Question: I'm working on unit conversion project where I am converting units like KG => GRAM or KG=>TON etc. I have to set validation such a way that once unit in selected for conversion eg (KG =>GRAM) it shouldn't allow user to convert from (GRAM =>KG).
Here is my code:
'''
<select onchange="checkDuplicateUnitConversion(this,0,'to');" class="to-unit0" name="toUnit">
<option value="1">kilogram</option>
<option value="2">gram</option>
</select>
'''
'''
function checkDuplicateUnitConversion(element,row,type)
{
$("select").each(function(index){
});
switch(type)
{
case 'from':
$("select[name='fromUnit']").each(function(index){
if(this.value===$('.to-unit'+index).val()){
alert("Select Valid Units");
$('#addMoreUnitConversion').prop('disabled', true);
}
else{
$('#addMoreUnitConversion').prop('disabled', false);
}
});
break;
case 'to':
$("select[name='toUnit']").each(function(index){
if(this.value===$('.from-unit'+index).val()){
alert("Select Valid Units");
$('#addMoreUnitConversion').prop('disabled', true);
}
else{
$('#addMoreUnitConversion').prop('disabled', false);
}
});
break;
}
}
'''

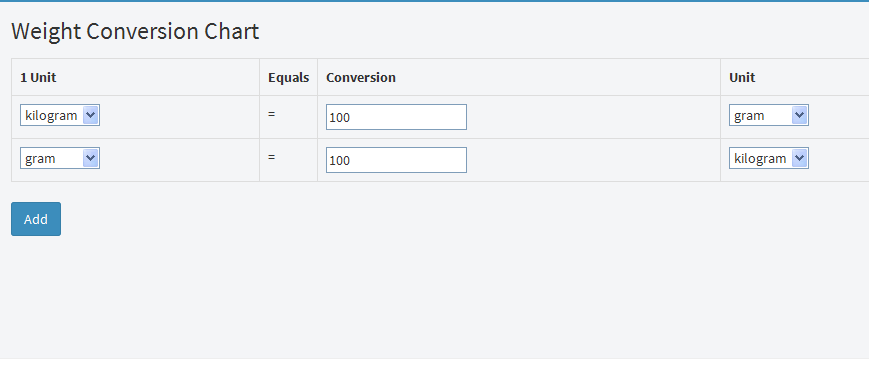
Answer: I'm sure there is a more elegant way to do this, but the below should serve your needs:
'''
$('.convert').change(function() {
$('#warn').html('');
// loop through each pair of from/to elements
$('.from').each(function(i, e) {
var from = $(e).val();
var to = $('.to').eq($('.from').index($(this))).val();
var curVals = [from, to];
// store current values from both in an array
// loop through each pair of elements again to check against the current values
$('.from').each(function(chki, chke) {
// check that this is not the same element from above and that both selects have been selected
if (chke != e && $.inArray('Select one', curVals) === -1) {
var from = $(chke);
var to = $('.to').eq($('.from').index($(this)));
// get reference to the elements we are checking in this itteration
// if the both of the checked values are in our temporary value array from the first loop, the conversion is either duplicated or reversed and we need to clear the current elements to avoid that
if ($.inArray(from.val(), curVals) !== -1 && $.inArray(to.val(), curVals) !== -1) {
$('#warn').html('Duplicate values removed');
setTimeout(function() {
$('#warn').html('');
}, 3000);
from.val('Select one');
to.val('Select one');
}
}
});
});
});
'''
'''
#warn {
color: red;
}
'''
'''
<script src="https://ajax.googleapis.com/ajax/libs/jquery/2.1.1/jquery.min.js"></script>
<table width="400" border="1">
<tbody>
<tr>
<th scope="col">From</th>
<th scope="col">To</th>
</tr>
<tr>
<td>
<select class="from convert">
<option value="Select one">Select one</option>
<option value="1">kilogram</option>
<option value="2">gram</option>
<option value="3">ton</option>
</select>
</td>
<td>
<select class="to convert">
<option value="Select one">Select one</option>
<option value="1">kilogram</option>
<option value="2">gram</option>
<option value="3">ton</option>
</select>
</td>
</tr>
<tr>
<td>
<select class="from convert">
<option value="Select one">Select one</option>
<option value="1">kilogram</option>
<option value="2">gram</option>
<option value="3">ton</option>
</select>
</td>
<td>
<select class="to convert">
<option value="Select one">Select one</option>
<option value="1">kilogram</option>
<option value="2">gram</option>
<option value="3">ton</option>
</select>
</td>
</tr>
<tr>
<td>
<select class="from convert">
<option value="Select one">Select one</option>
<option value="1">kilogram</option>
<option value="2">gram</option>
<option value="3">ton</option>
</select>
</td>
<td>
<select class="to convert">
<option value="Select one">Select one</option>
<option value="1">kilogram</option>
<option value="2">gram</option>
<option value="3">ton</option>
</select>
</td>
</tr>
</tbody>
</table>
<div id="warn"></div>
'''